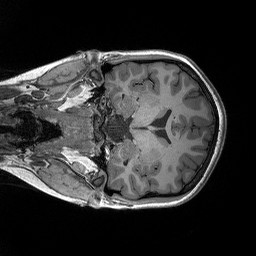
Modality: T1w
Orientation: coronal
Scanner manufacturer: siemens
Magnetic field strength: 3 T
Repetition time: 2.3 s
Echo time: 0.00298 s